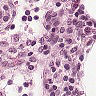
Metastatic tissue present: no